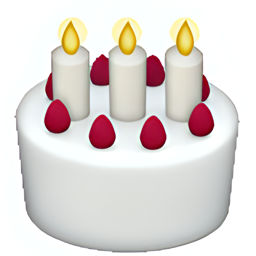
Name: birthday cake
Emoji: 🎂
Group: Food & Drink
Sub-group: food-sweet